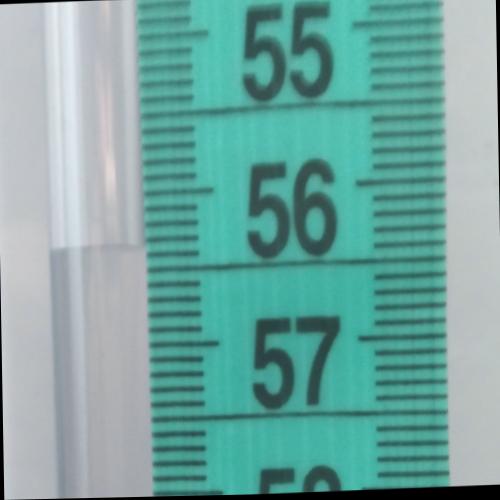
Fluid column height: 56.3 cm